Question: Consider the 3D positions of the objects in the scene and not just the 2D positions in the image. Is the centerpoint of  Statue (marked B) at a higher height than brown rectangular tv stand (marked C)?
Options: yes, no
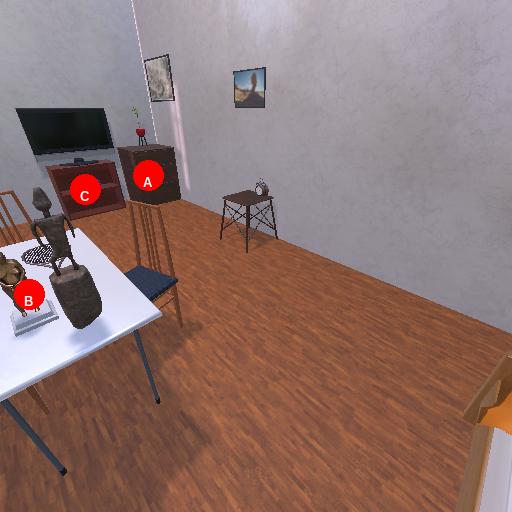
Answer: yes